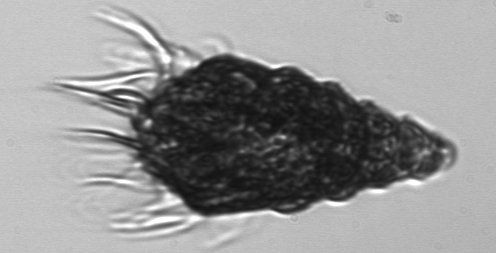
Label: Laboea_strobila